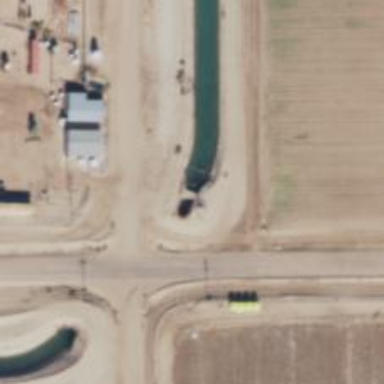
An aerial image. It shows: Irrigation canal designed for service purposes.